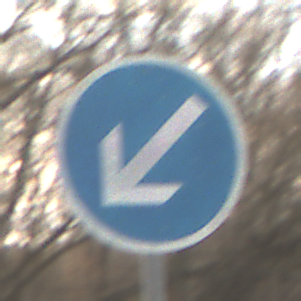
Verkehrszeichen: VorgeschriebeneVorbeifahrtLinks
Umgebung: Outdoor, Nature
Tageszeit: SunriseSunset
Wetter: PartlyCloudy
Licht: Natural
Jahreszeit: NotSpecified
Kontrast: MediumContrast